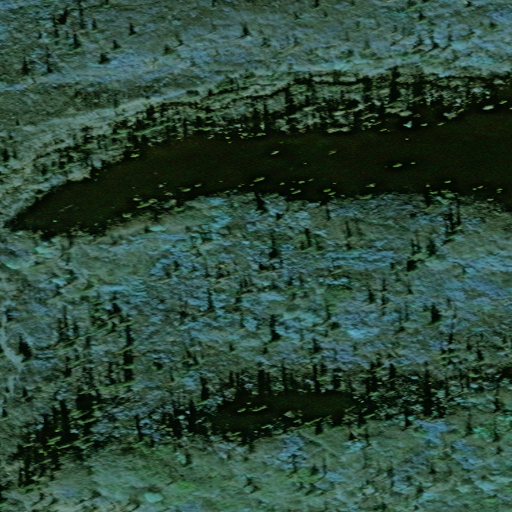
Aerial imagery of valley in Alaska named Grubstake Gulch containing only unknown